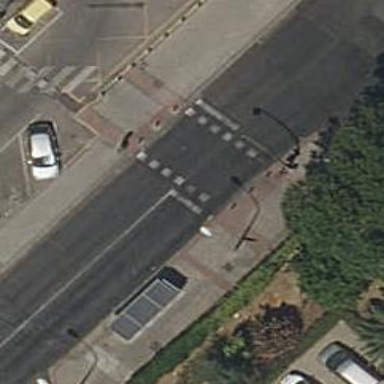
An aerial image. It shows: Marked road crossing.